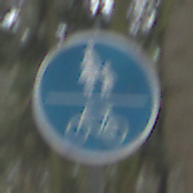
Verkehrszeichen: GemeinsamerGehUndRadweg
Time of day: Midday
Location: Outdoor (Nature)
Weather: Overcast
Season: NotSpecified
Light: Natural